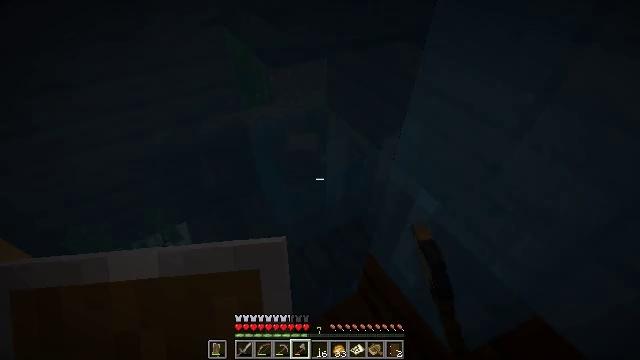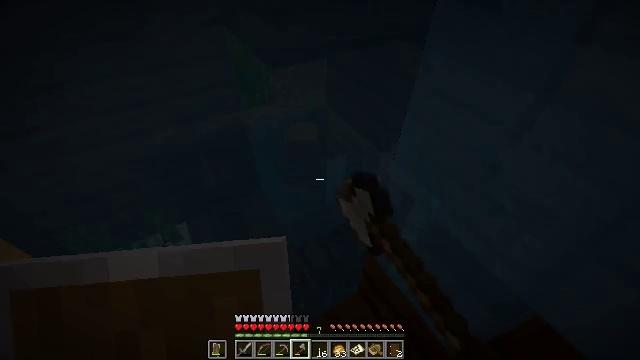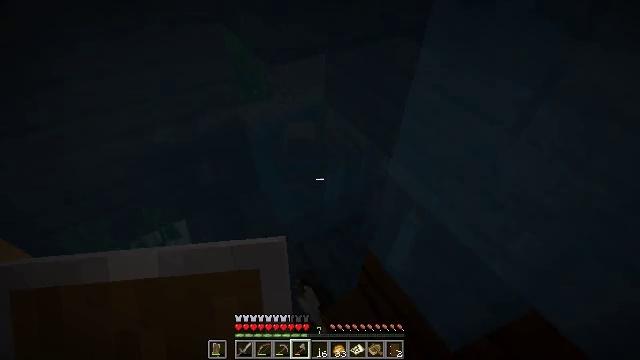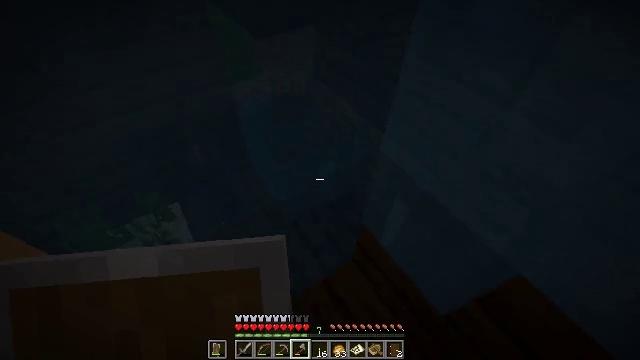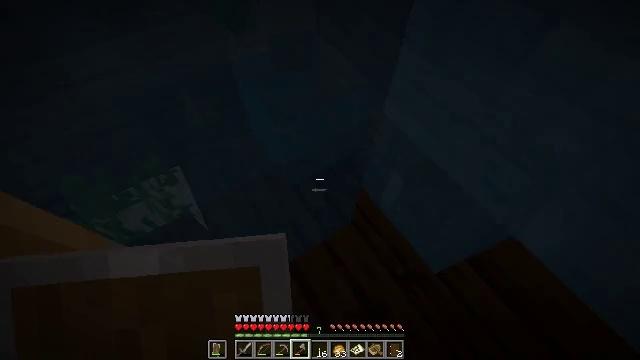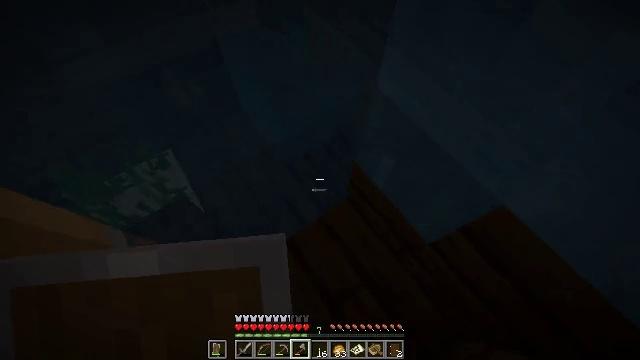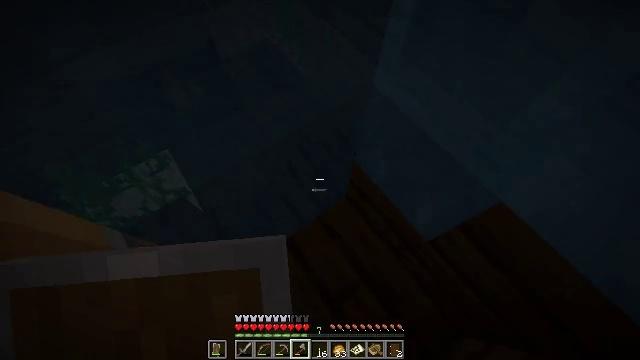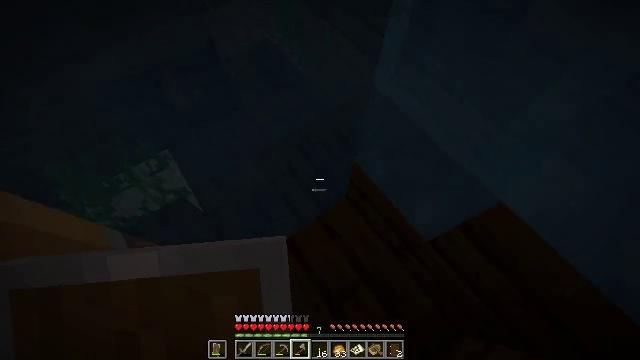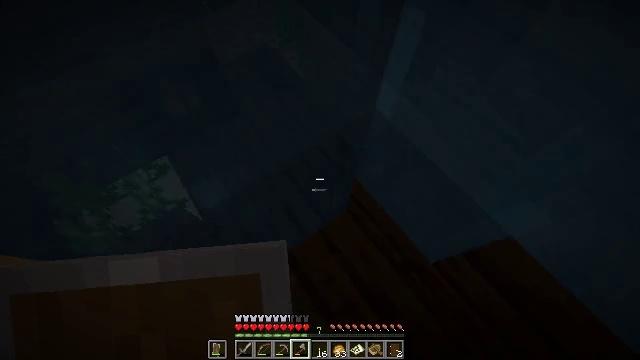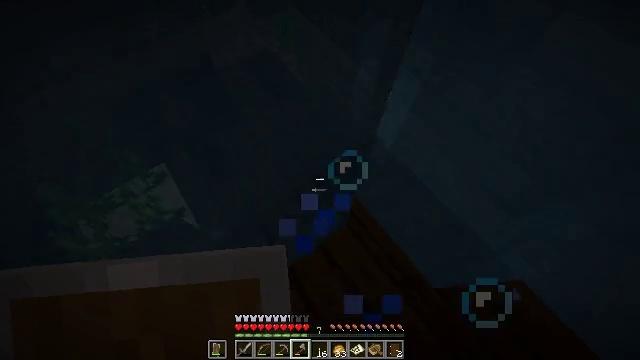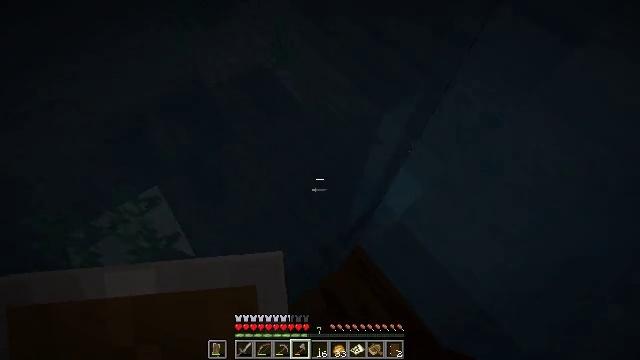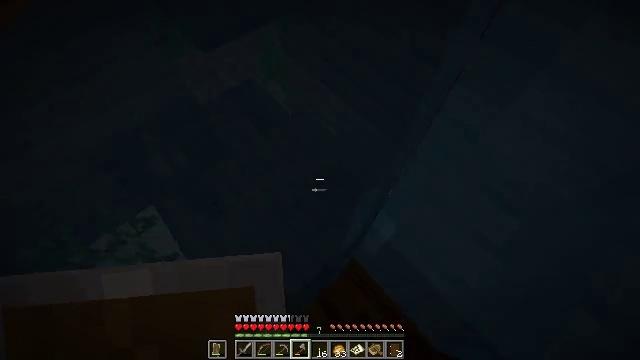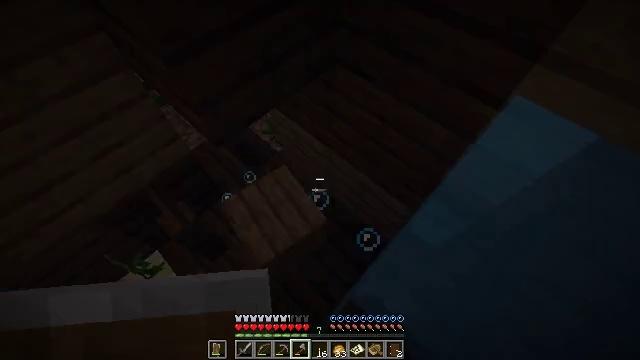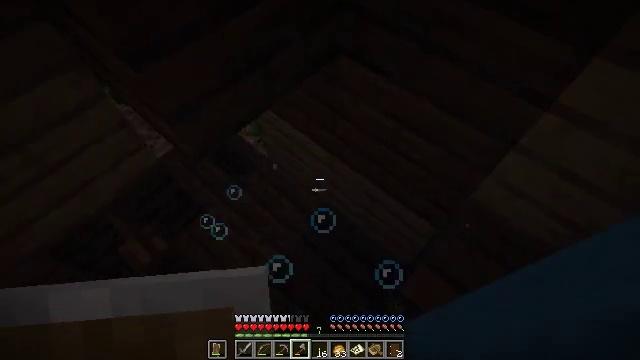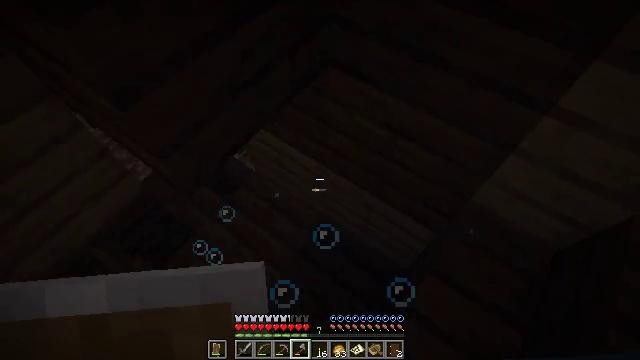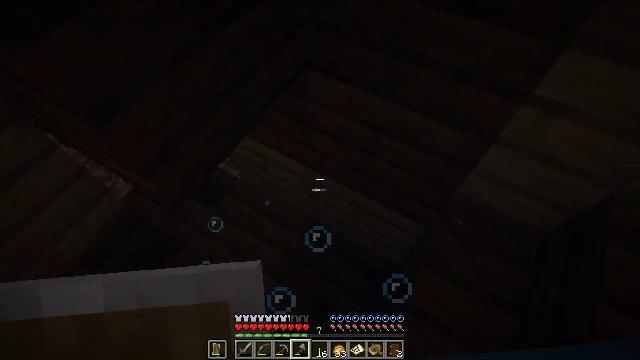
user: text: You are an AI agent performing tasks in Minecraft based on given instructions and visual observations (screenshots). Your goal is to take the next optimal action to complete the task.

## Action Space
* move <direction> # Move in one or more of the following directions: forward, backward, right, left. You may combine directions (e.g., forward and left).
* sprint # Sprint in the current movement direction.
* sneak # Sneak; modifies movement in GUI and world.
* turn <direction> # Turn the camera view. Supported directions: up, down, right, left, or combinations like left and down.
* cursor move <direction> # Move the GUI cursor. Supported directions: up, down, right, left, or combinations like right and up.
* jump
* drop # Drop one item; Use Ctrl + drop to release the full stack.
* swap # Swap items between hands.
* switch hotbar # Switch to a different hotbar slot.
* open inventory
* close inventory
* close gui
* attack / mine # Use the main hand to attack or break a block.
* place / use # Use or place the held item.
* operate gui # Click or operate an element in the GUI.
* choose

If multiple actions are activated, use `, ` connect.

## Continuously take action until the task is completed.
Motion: motion action
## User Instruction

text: Harvest the dark oak stairs for reuse.
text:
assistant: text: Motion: attack / mine
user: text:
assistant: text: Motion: attack / mine
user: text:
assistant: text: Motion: turn right and down, attack / mine
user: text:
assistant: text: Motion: turn down
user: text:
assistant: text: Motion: turn right and down
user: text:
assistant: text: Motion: no_op
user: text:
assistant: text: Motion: no_op
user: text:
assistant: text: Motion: move forward
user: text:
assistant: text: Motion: move forward
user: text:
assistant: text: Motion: move forward and move left, turn right and up
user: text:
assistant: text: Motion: move forward and move left, turn right and up
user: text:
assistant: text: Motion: move forward and move left, turn right and up
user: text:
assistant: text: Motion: move forward and move left, turn right
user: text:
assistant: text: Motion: move forward and move left, turn right
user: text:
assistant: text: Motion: move forward and move left, turn right
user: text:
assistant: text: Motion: move forward, turn right
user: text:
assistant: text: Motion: move forward, turn right
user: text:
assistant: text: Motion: turn right and down
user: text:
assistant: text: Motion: turn right and down
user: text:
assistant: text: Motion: turn right and up
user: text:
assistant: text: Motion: turn right and up
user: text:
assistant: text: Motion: turn right and up
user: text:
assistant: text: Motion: turn right and up
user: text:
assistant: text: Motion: turn up
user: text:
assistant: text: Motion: attack / mine
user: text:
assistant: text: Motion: turn left and down, attack / mine
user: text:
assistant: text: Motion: turn left and down, attack / mine
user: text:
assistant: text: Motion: turn left and down, attack / mine
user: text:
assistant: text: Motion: turn left and down, attack / mine
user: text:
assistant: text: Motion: attack / mine